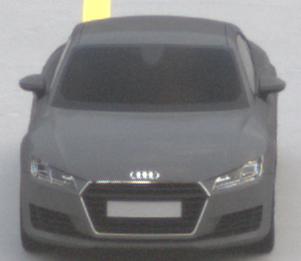
Make: Audi
Model: TT Coupé 1.8 TFSI
Detailed model: TT (8S) Coupé
Model produced from: 2015/08
Model produced until: 2018/06
Doors: 3
Color: gray
Road condition: dry road
Daytime: sunrise or sunset
Contrast: low contrast